Question: I want to remove/hide this row (in orange) from the grid, I don't know what this row mean.
Thanks.
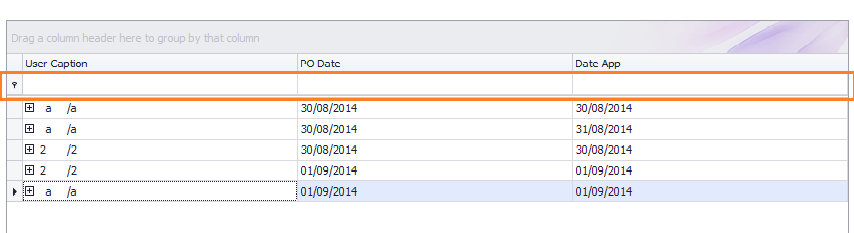
Answer: I see that the <URL> feature is enabled on you screenshot. This feature row allows data to be filtered on the fly - by typing text within a row.
To disable this feature set the <URL> property to 'false'.
You can also restrict this option from activating by end-user via hiding the "Show Auto Filter Row" check item within the <URL> property to 'false'.